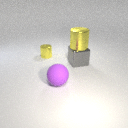
large gray metal cube below large yellow metal cylinder